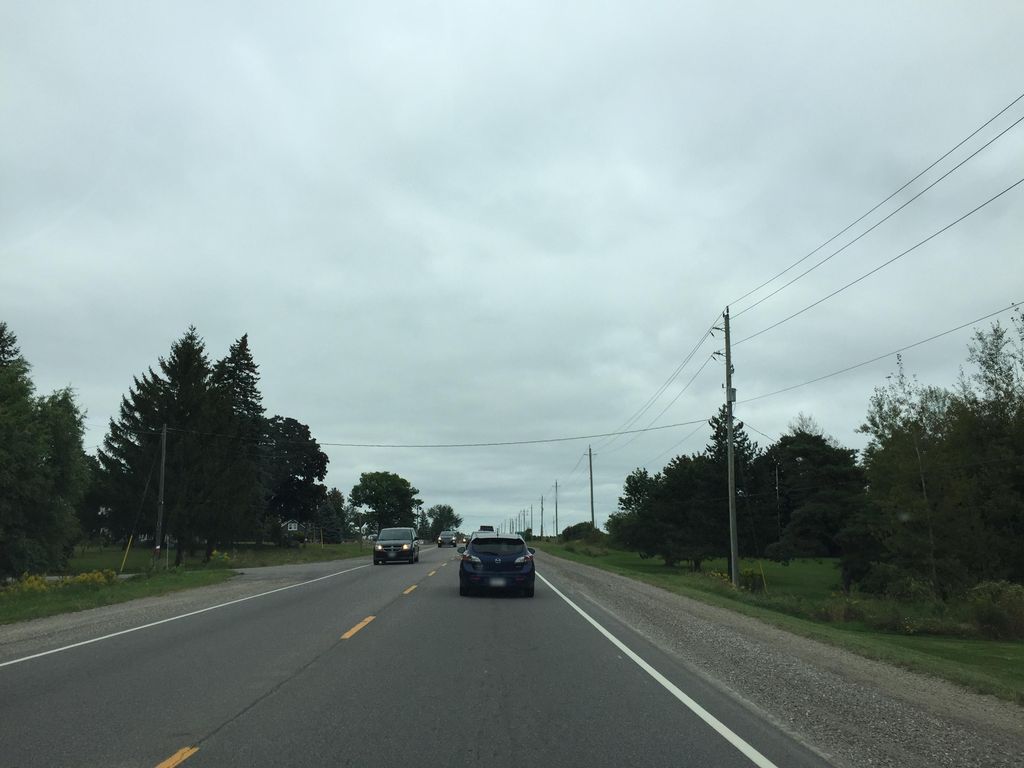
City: kitchener-waterloo